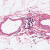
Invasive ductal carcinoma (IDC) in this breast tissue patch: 0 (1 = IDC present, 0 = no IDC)